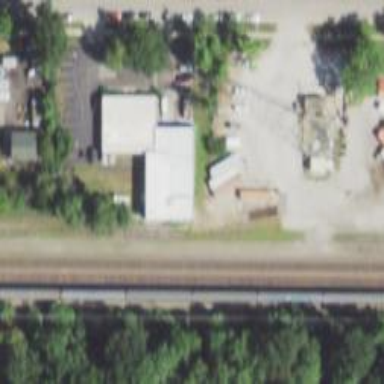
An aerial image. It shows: Railway siding with rails.